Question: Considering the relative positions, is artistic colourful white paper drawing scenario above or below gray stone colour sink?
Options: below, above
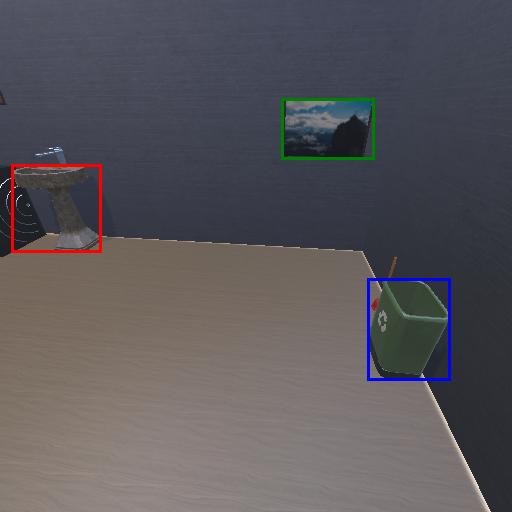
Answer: below